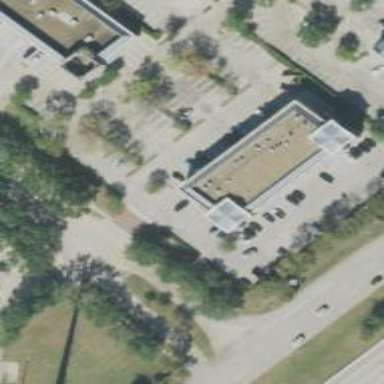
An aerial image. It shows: Retail building.